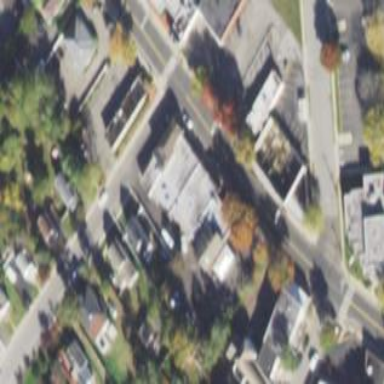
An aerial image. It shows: Retail building.